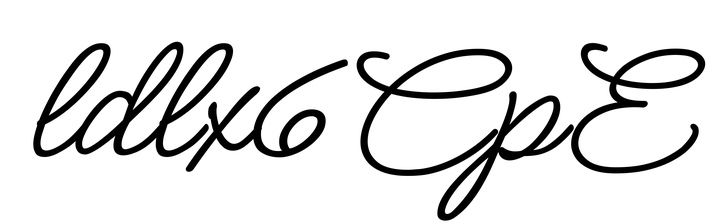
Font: MeowScript-Regular